Question: I'm trying to achieve a relief effect of a button, I have the png file and I want to paint it in flutter.
I have tried with a CustomPainter Class and I'm so close. What I need is to draw a RRect with only 3 sides (left, bottom, right) that I want black with blur and the top side wite with blur and alpha.

I paste the code I used below but also give you this <URL> with the code.
Thanks in advance.
'''
import 'package:flutter/material.dart';
final Color darkBlue = Color.fromARGB(255, 18, 32, 47);
void main() {
runApp(MyApp());
}
class MyApp extends StatelessWidget {
@override
Widget build(BuildContext context) {
return MaterialApp(
theme: ThemeData.dark().copyWith(scaffoldBackgroundColor: darkBlue),
debugShowCheckedModeBanner: false,
home: Scaffold(
body: Center(
child: MyWidget(),
),
),
);
}
}
class MyWidget extends StatelessWidget {
@override
Widget build(BuildContext context) {
return Scaffold(
backgroundColor: Colors.red,
body: Center(
child: Column(
mainAxisAlignment: MainAxisAlignment.center,
children: <Widget>[
Text("Obtained"),
SizedBox(height: 30),
Container(
margin: EdgeInsets.symmetric(horizontal: 40),
width: MediaQuery.of(context).size.width,
height: 200,
child: CustomPaint(
painter: BorderPainter(),
child: Container(),
),
),
SizedBox(height: 30),
Text("Wanted"),
Image(
image: NetworkImage("http://www.monacosimone.com/newGame.png")
),
],
),
),
);
}
}
const double _kRadius = 25;
const double _kBorderWidth = 10;
class BorderPainter extends CustomPainter {
BorderPainter();
@override
void paint(Canvas canvas, Size size) {
final rrectBorder =
RRect.fromRectAndRadius(Offset.zero & size, Radius.circular(_kRadius));
final rrectShadow2 = RRect.fromRectAndCorners(Offset.zero & size,
topLeft: Radius.circular(_kRadius),
topRight: Radius.circular(_kRadius),
bottomLeft: Radius.circular(_kRadius),
bottomRight: Radius.circular(_kRadius));
final rrectShadow3 = RRect.fromRectAndCorners(Offset.zero & size,
topLeft: Radius.circular(_kRadius),
topRight: Radius.circular(_kRadius),
bottomLeft: Radius.circular(_kRadius),
bottomRight: Radius.circular(_kRadius));
final backgroundPaint = Paint()
..strokeWidth = _kBorderWidth
..color = Color(0xFFE6E6E6)
..style = PaintingStyle.fill;
final shadowPaint2 = Paint()
..strokeWidth = _kBorderWidth
..color = Color(0x55ffffff)
..strokeWidth = 50
..style = PaintingStyle.stroke
..maskFilter = MaskFilter.blur(BlurStyle.normal, 10);
final shadowPaint3 = Paint()
..strokeWidth = _kBorderWidth
..color = Color(0x55000000)
..style = PaintingStyle.stroke
..strokeWidth = 50
..maskFilter = MaskFilter.blur(BlurStyle.solid, 8);
final borderPaint = Paint()
..strokeWidth = _kBorderWidth
..color = Colors.black
..style = PaintingStyle.stroke;
canvas.drawRRect(rrectBorder, backgroundPaint);
canvas.drawRRect(rrectBorder, borderPaint);
canvas.drawRRect(rrectShadow2, shadowPaint2);
canvas.drawRRect(rrectShadow3, shadowPaint3);
}
@override
bool shouldRepaint(CustomPainter oldDelegate) => true;
}
'''
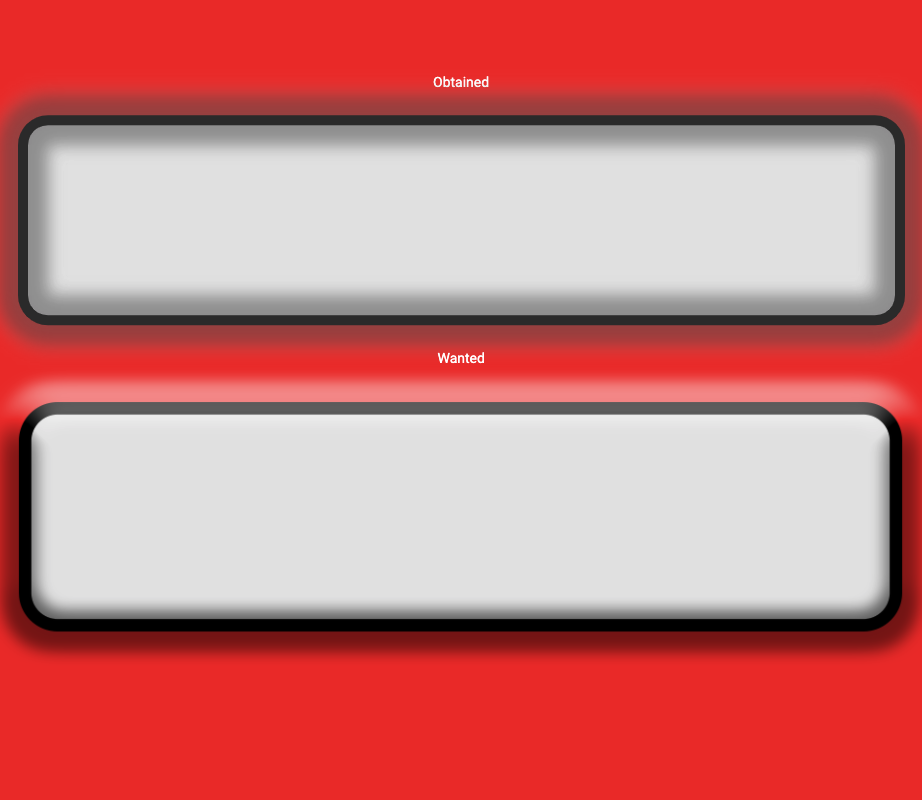
Answer: After all, I've been able to do this by my self, below my solution if it can be helpful for someone else.
<URL>
<URL>